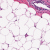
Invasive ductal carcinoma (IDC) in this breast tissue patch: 0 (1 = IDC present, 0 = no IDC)